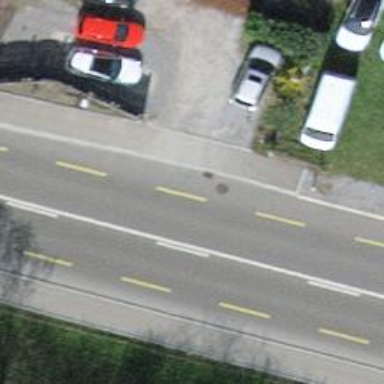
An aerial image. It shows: Primary highway with designated cycle lane.